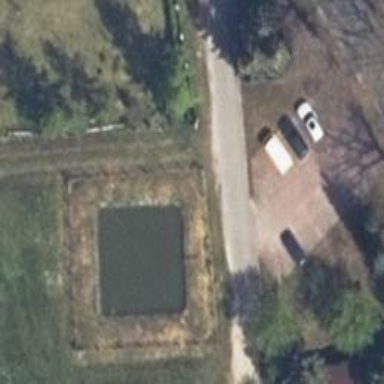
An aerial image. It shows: Fire water pond meant for emergency use.